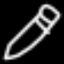
Label: pencil